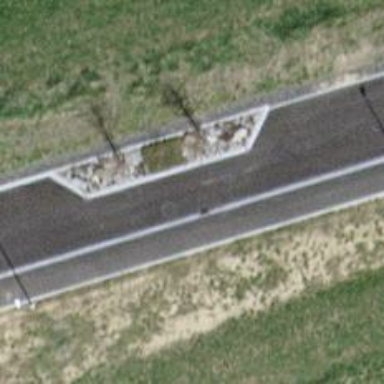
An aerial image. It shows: Traffic calming feature called choker.